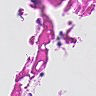
Metastatic tissue present: no